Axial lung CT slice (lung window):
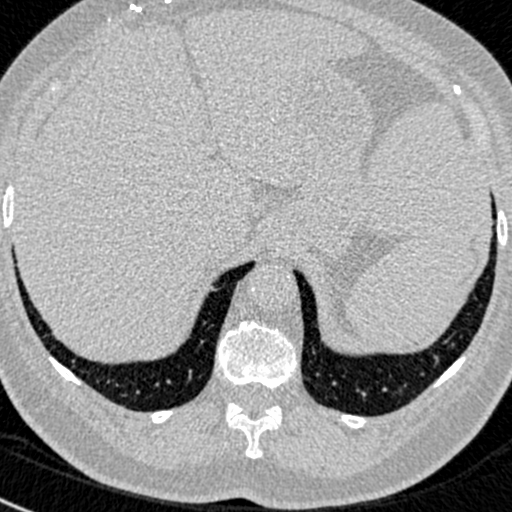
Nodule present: no